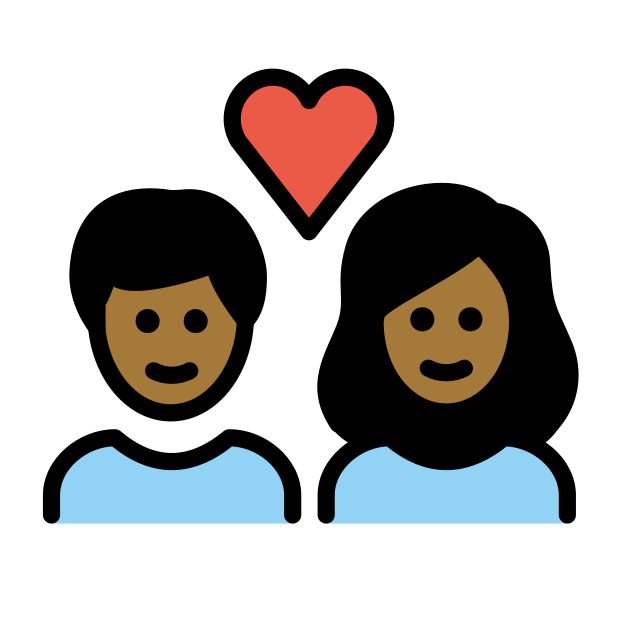
couple with heart: woman, man, medium-dark skin tone